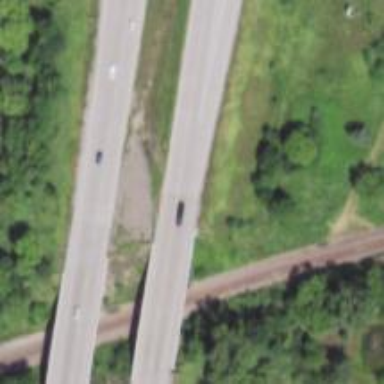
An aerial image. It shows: Bridge over motorway.